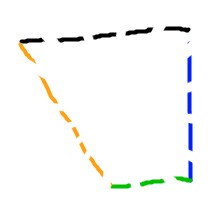
Shape: trapezoid